Question:
Is there a keyboard shortcut for going one level up in the directory tree in midnight commander (mc), which will save me from going all the up to the '..'?
As shown below - say I'm in a directory that contains tonnes of stuff, and its painful to scroll all the way up. Its clickable, but nothing beats keyboard shortcuts!
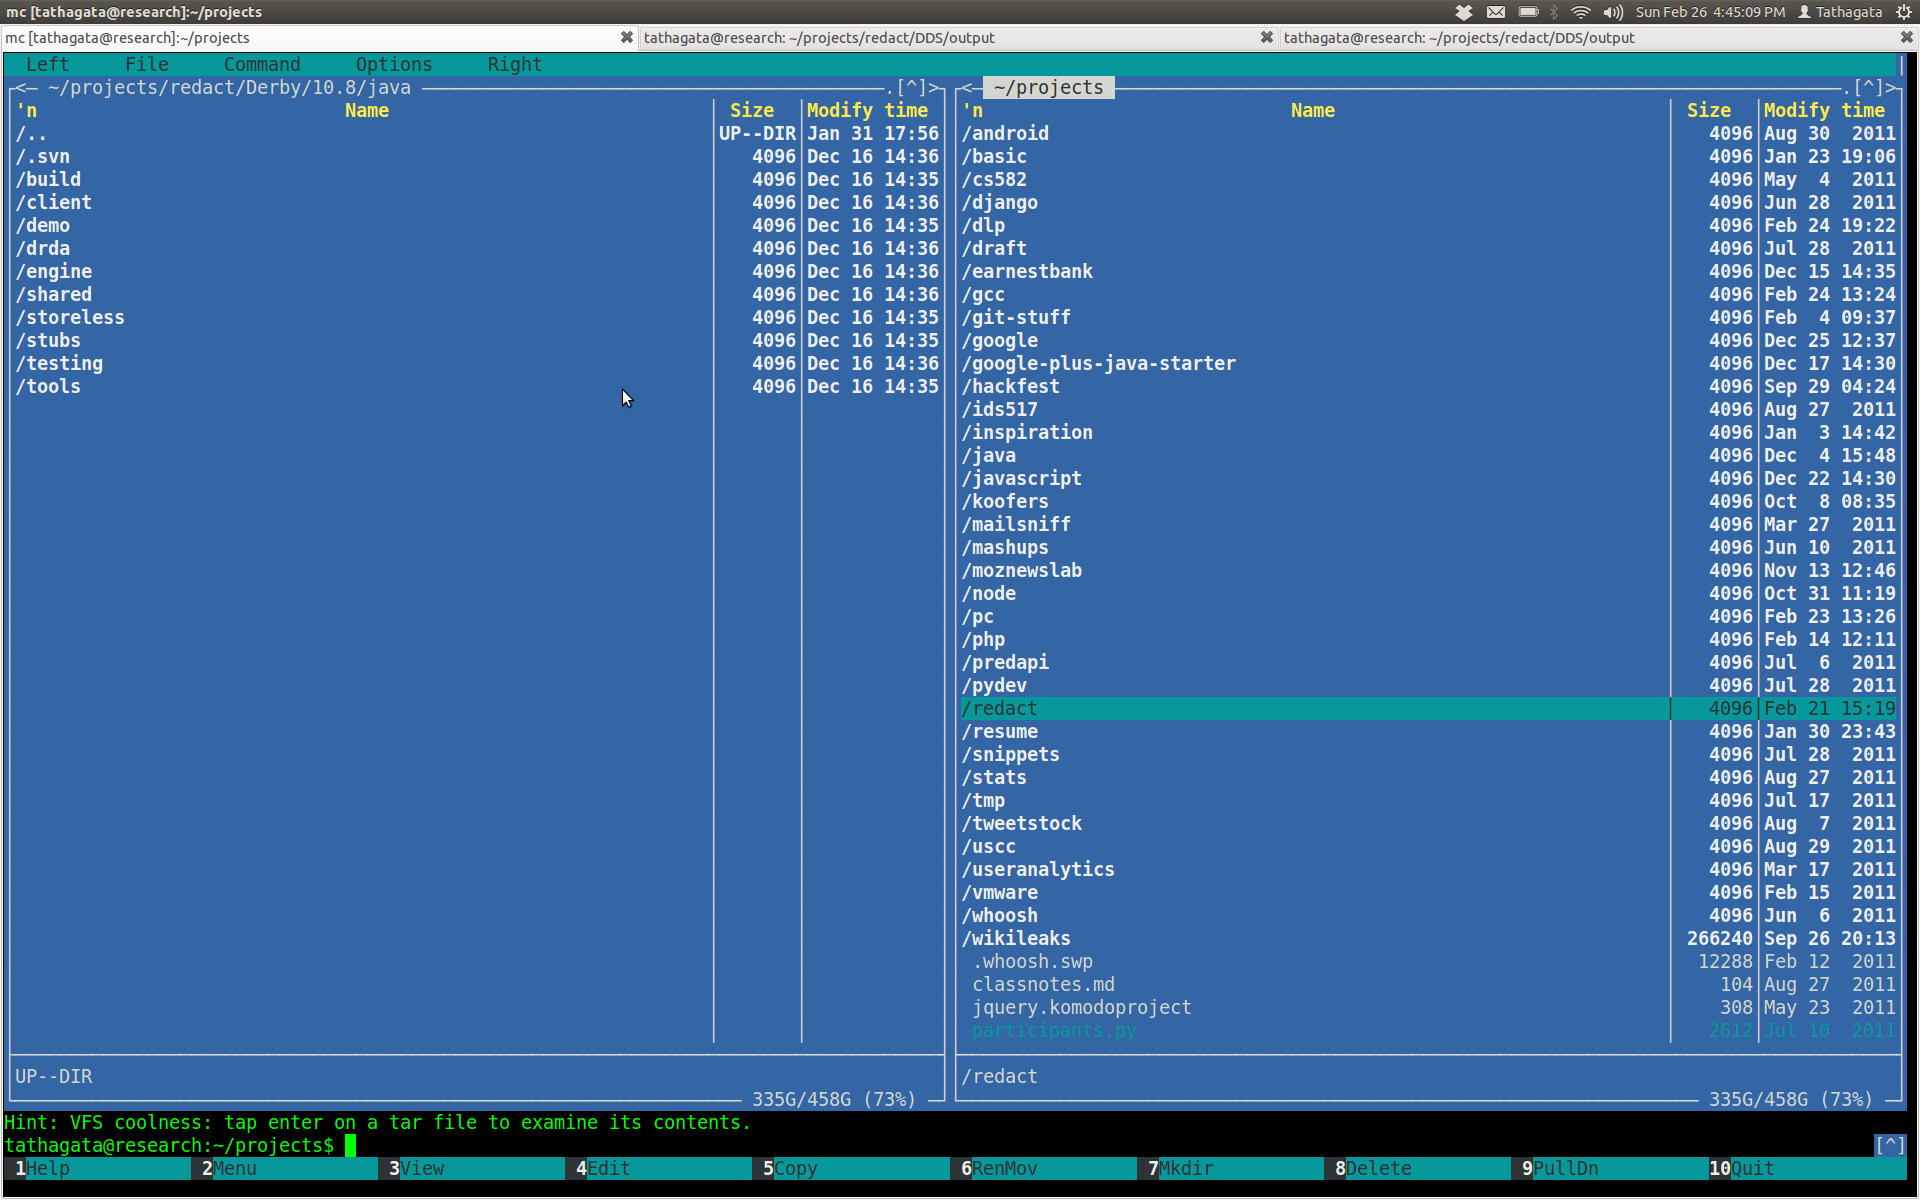
Answer: If you go to and tick the "" option you can use left-arrow to go to the parent directory and right-arrow to enter a directory.